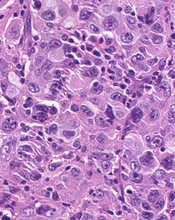
Tumor epithelial tissue: yes
Tumor-associated stroma tissue: no
Normal tissue: no